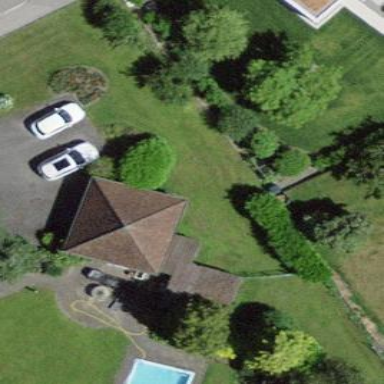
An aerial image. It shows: Garage building.